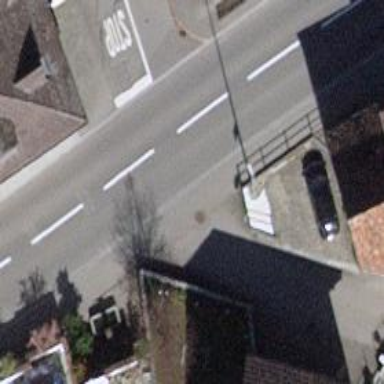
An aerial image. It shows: Residential road with asphalt surface.